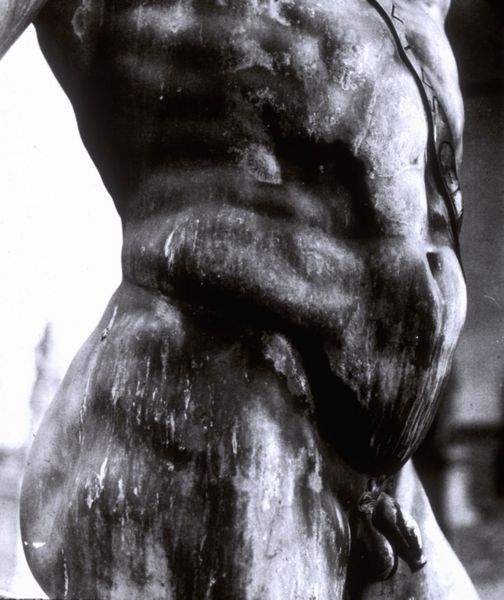
Titel: Perseus
Künstler: Benvenuto Cellini
Standort: Florenz, Piazza della Signoria, Loggia dei Lanzi (EU - I - Toskana)
Schlagwörter: akt, körper, mann, nackt, wasser, ausschnitt, brust, marmor, schwarz, weiss, gürtel, band, stein, figur, brunnen, skulptur, statue, schärpe, bein, schrift, kette, detail, muskeln, riemen, metall, nabel, bauch, bronze, bauchnabel, geschlecht, oberschenkel, scham, oberkörper, foto, penis, rippen, torso, schwarzweiss, buchstaben, männlich, hüfte, muskel, gurt, bau, tropfen, speck, römisch, muskulatur, hoden, patina, phallus, bauchmuskeln, brunnenfigur, po, gprtel, bauchmuskulatur, askulptur, standbein spielbein